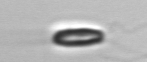
Label: Chrysochromulina